Question: I'm working on a website that was built several years ago by my employer, and I'm trying to implement a dropdown menu using CSS only. However, instead of dropping when you hover over it, it drops , like so:

It also loses all the formatting of the parent list, even though I suspect something in the parent CSS is overwriting what I'm trying to do.
What am I missing/overwriting?
HTML
'''
<div id="main_nav_container">
<ul id="main_nav_list">
<li><a class="main_nav_item" href="index.html">Home</a></li>
<li><a class="main_nav_item" href="history.html">History</a></li>
<li><a class="main_nav_item" href="products.html">Products</a>
<ul>
<li><a href="#">Item 1</a></li>
<li><a href="#">Item 2</a></li>
<li><a href="#">Item 3</a></li>
<li><a href="#">Item 4</a></li>
<li><a href="#">Item 5</a></li>
</ul>
<li><a class="main_nav_item" href="news.html">News</a></li>
<li><a class="main_nav_item" href="links.html">Links</a></li>
<li><a class="main_nav_item" href="contact.html">Contact</a></li>
<ul>
</div>
'''
CSS
'''
#main_nav_list a.main_nav_active_item {
background: url(images/dynamic/buttonset1/n1activeitem.gif) no-repeat;
font-family: Arial,sans-serif;
font-style: normal;
font-size: 11px;
font-weight: bold;
text-decoration: none;
color: #fff7de;
}
#main_nav_list a.main_nav_item {
background: url(images/dynamic/buttonset1/n1.gif) no-repeat;
font-family: Arial,sans-serif;
font-style: normal;
font-size: 11px;
font-weight: bold;
text-decoration: none;
color: #fff7de;
}
#main_nav_list a.main_nav_item:hover {
background: url(images/dynamic/buttonset1/n1hover.gif) no-repeat;
font-family: Arial,sans-serif;
font-style: normal;
font-size: 11px;
font-weight: bold;
text-decoration: none;
color: #fff7de;
}
ul ul{
display: none;
list-style: none;
float: left;
}
ul> li > ul:hover {
position: absolute;
display: block;
}
'''
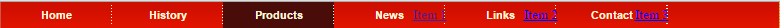
Answer: <URL>
Looks like you're missing a '</li>' in your html:
'''
<div id="main_nav_container">
<ul id="main_nav_list">
<li><a class="main_nav_item" href="index.html">Home</a></li>
<li><a class="main_nav_item" href="history.html">History</a></li>
<li><a class="main_nav_item" href="products.html">Products</a>
<ul>
<li><a href="#">Item 1</a></li>
<li><a href="#">Item 2</a></li>
<li><a href="#">Item 3</a></li>
<li><a href="#">Item 4</a></li>
<li><a href="#">Item 5</a></li>
</ul>
</li> <!-- here -->
<li><a class="main_nav_item" href="news.html">News</a></li>
<li><a class="main_nav_item" href="links.html">Links</a></li>
<li><a class="main_nav_item" href="contact.html">Contact</a></li>
<ul>
</div>
'''
Additionally:
'''
ul> li:hover > ul {
position: absolute;
display: block;
}
'''
I wanted to make sure this worked, so I made a minor change to the fiddle here:
<URL>
Adding these CSS rules:
'''
ul li {
list-style-type: none;
display: inline-block;
}
ul ul li {
display: block;
}
'''